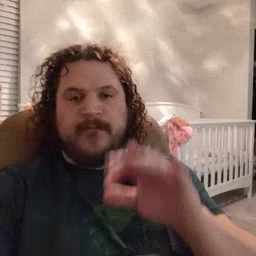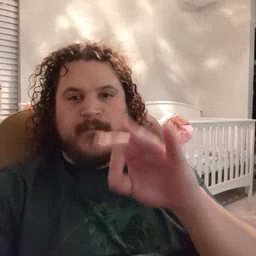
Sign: frenchfries